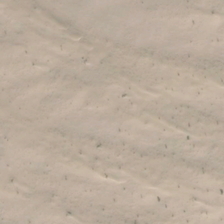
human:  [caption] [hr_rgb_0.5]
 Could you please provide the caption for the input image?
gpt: many small spots are scattered in a piece of gray yellow desert .

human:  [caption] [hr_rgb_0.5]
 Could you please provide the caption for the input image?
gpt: many small spots are scattered in a piece of gray yellow desert .

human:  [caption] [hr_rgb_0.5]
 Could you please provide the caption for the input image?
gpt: many small spots are scattered in a piece of gray yellow desert .

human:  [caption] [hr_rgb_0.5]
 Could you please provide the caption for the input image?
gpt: many small spots are scattered in a piece of gray yellow desert .

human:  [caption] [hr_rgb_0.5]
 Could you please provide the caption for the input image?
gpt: many small spots are scattered in a piece of gray yellow desert .